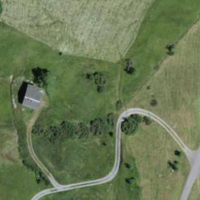
EUNIS habitat code: 26
Species observed at this site:
Parnassia palustris
Cardamine pratensis